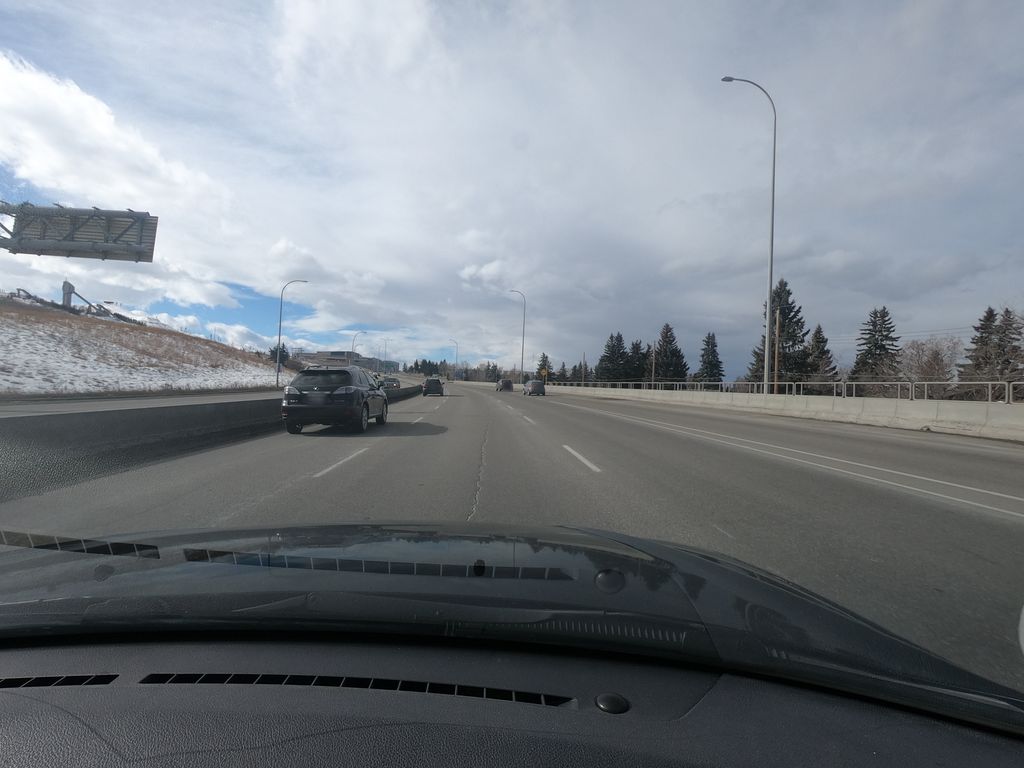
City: calgary